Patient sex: M
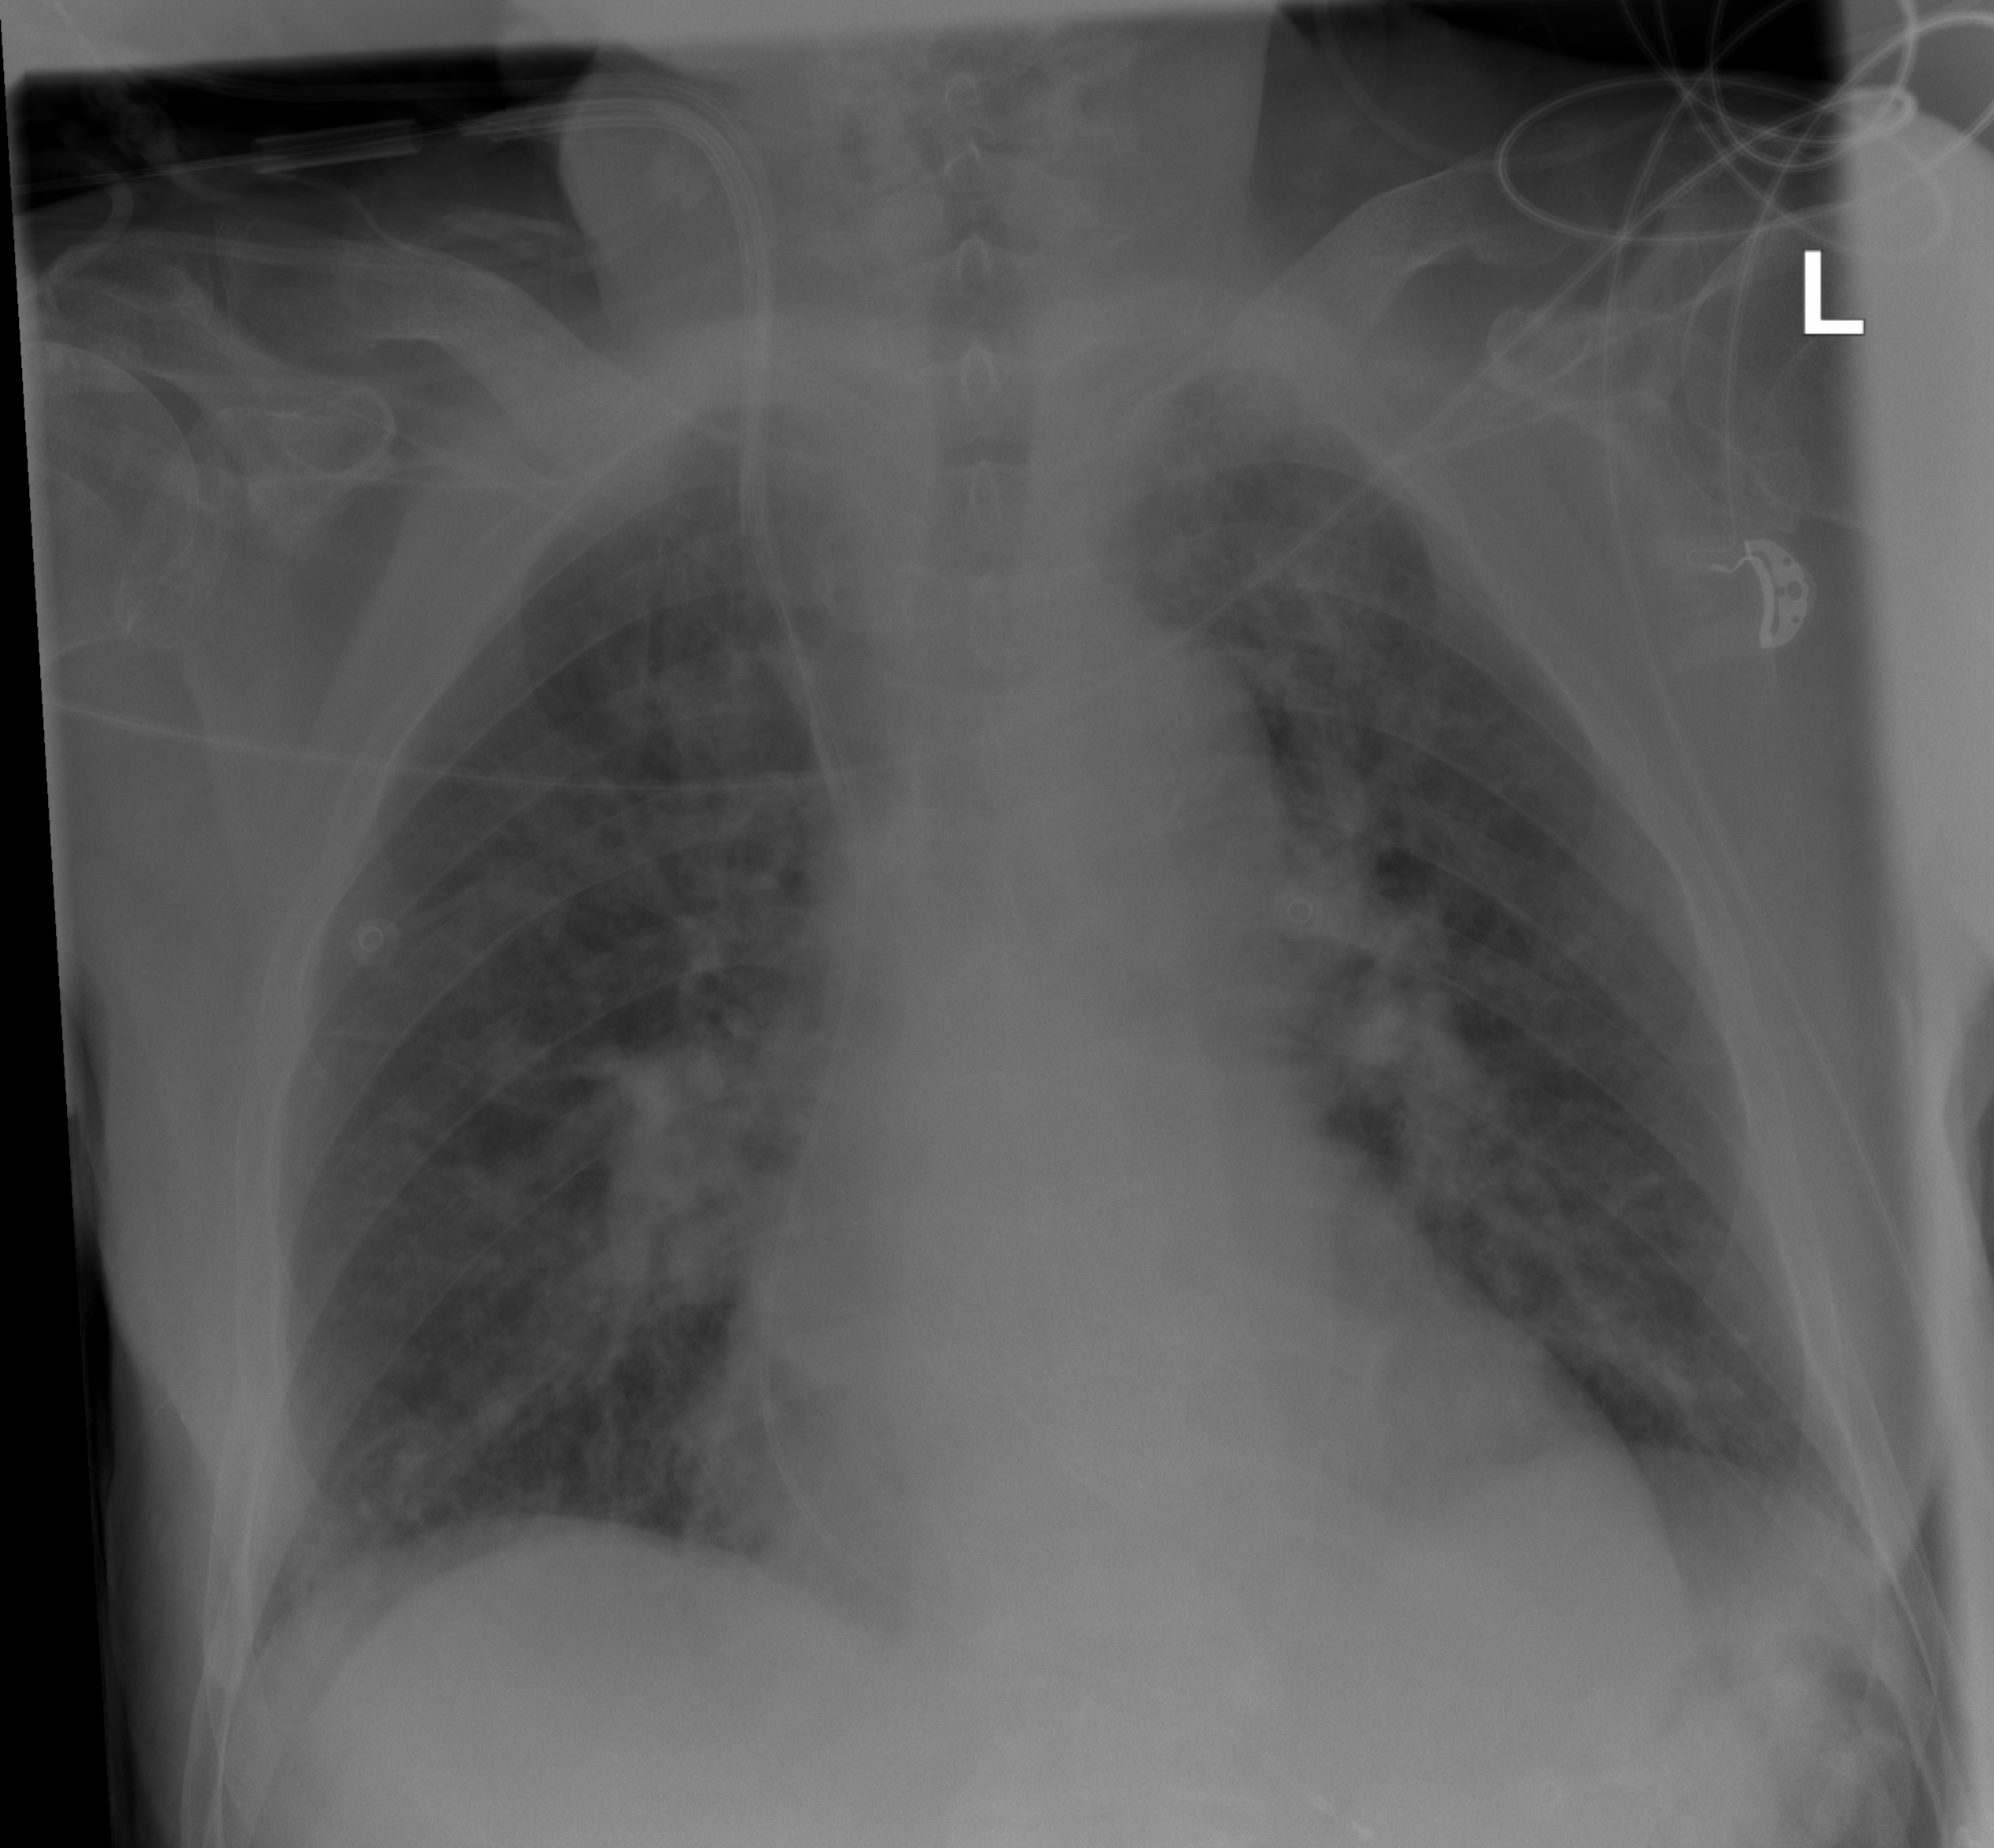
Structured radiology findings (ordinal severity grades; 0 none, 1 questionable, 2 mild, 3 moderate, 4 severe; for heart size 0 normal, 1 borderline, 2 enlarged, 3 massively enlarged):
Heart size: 0
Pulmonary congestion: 2
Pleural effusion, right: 0
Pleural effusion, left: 0
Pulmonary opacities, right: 1
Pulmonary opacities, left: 1
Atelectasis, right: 0
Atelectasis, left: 0